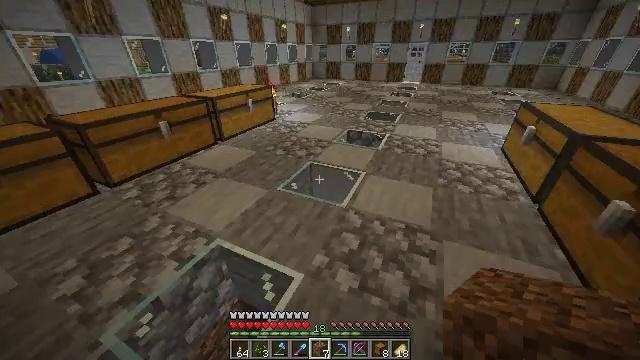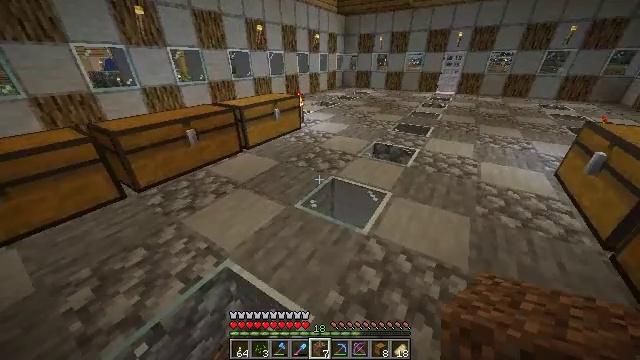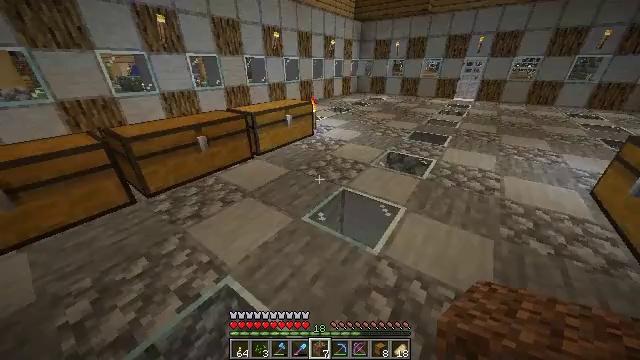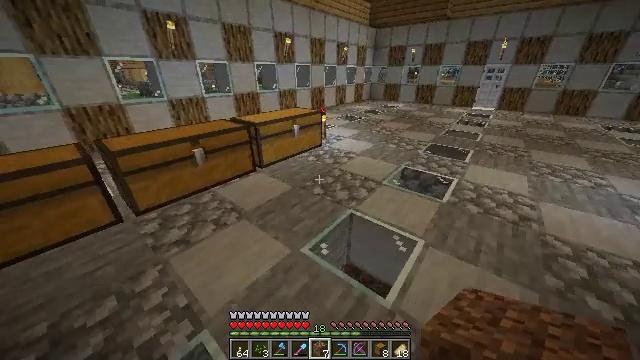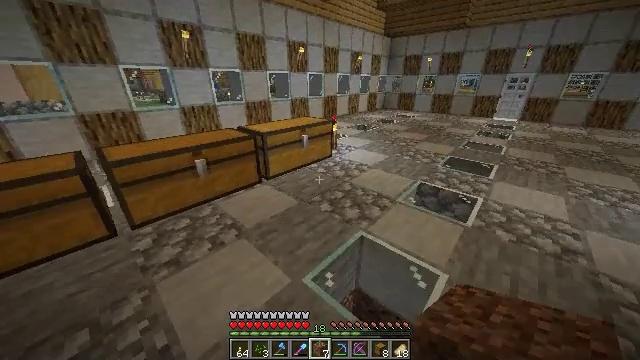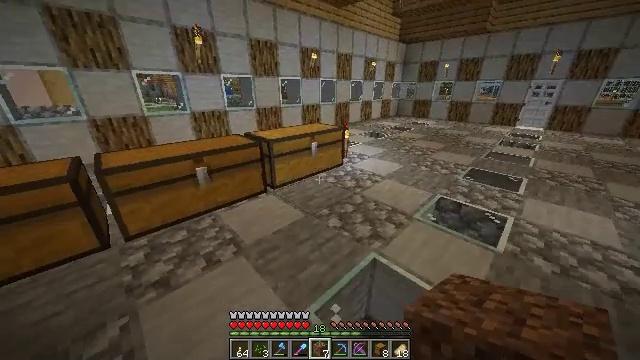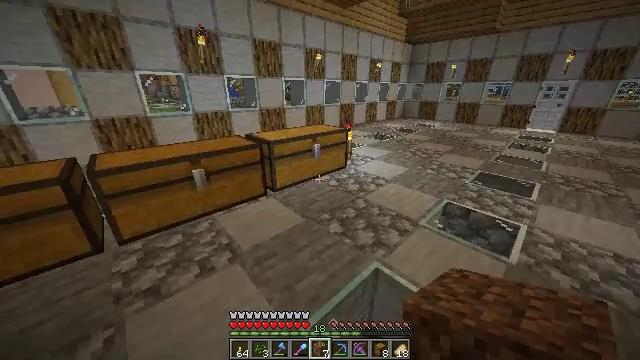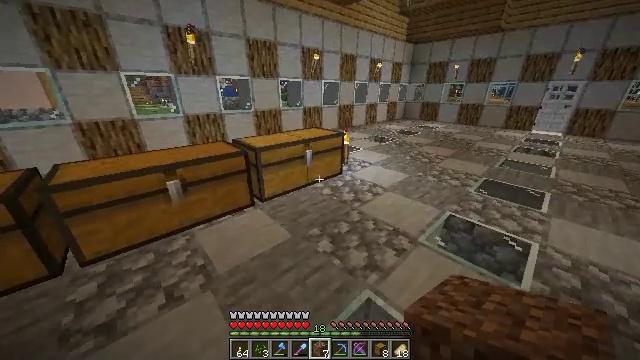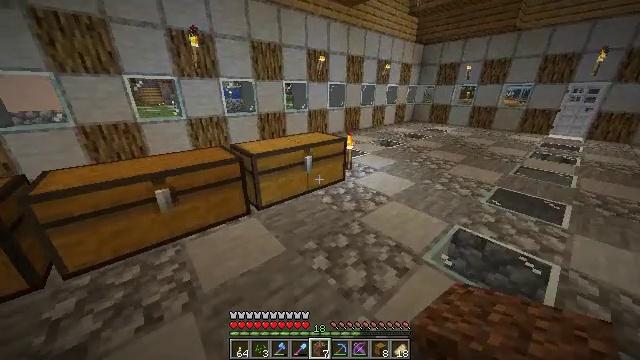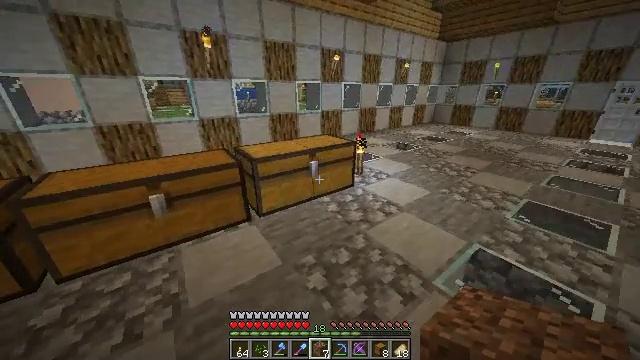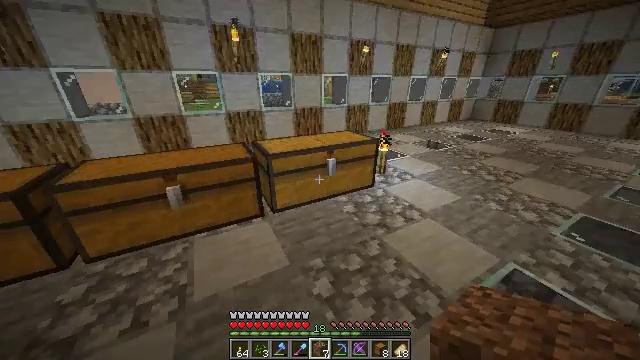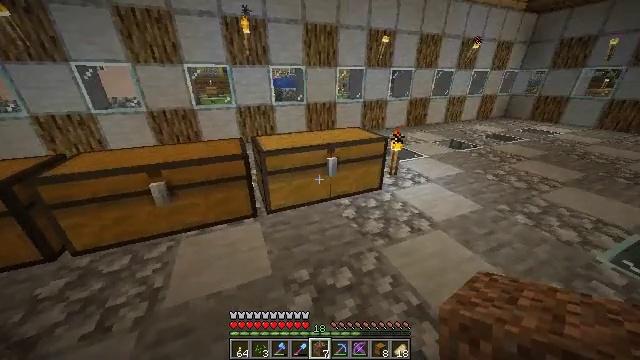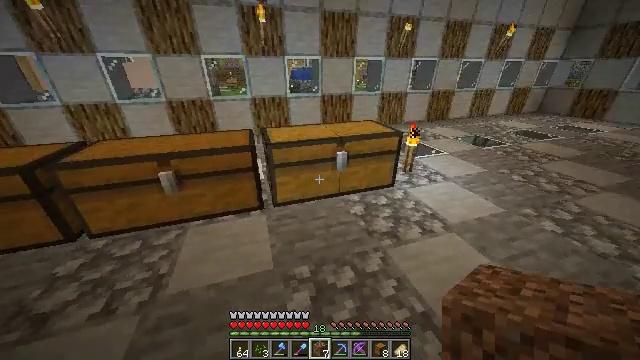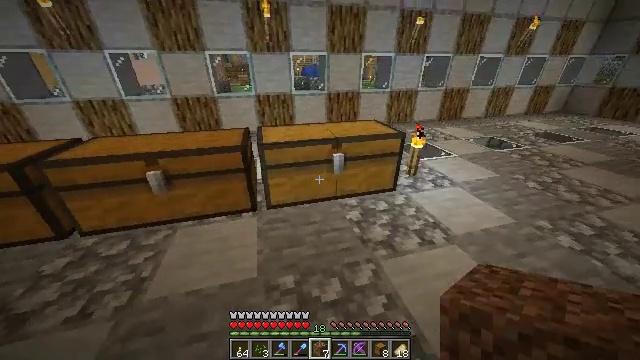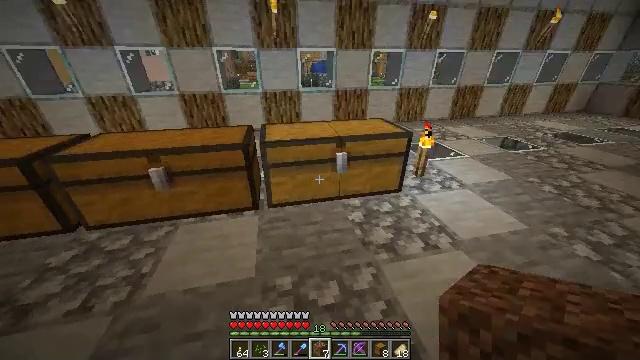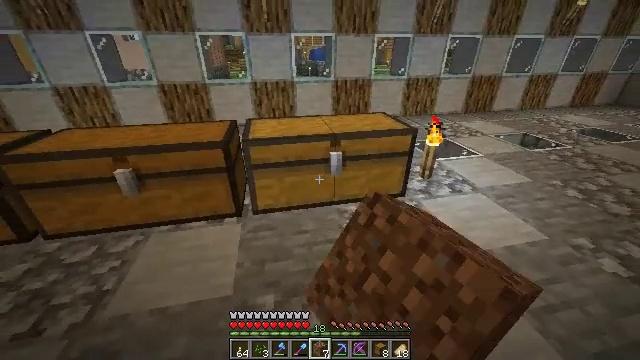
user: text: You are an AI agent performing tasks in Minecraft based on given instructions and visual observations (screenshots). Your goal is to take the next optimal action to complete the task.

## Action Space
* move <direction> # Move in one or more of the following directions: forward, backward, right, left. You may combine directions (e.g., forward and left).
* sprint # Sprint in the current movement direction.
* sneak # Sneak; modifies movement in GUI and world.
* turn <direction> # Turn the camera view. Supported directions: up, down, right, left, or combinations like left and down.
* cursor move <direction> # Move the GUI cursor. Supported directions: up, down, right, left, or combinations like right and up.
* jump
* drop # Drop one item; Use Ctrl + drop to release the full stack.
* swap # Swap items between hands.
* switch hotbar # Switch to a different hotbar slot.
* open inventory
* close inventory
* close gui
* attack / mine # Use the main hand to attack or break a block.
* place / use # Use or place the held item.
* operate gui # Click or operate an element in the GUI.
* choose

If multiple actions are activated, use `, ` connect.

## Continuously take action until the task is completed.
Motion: motion action
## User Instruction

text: Craft an oak sign from oak materials.
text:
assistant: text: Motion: move forward, turn left and up
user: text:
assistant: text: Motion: move forward, turn left and up
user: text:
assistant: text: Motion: move forward, turn left and up
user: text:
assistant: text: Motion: move forward, turn left and up
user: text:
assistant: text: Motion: move forward, turn left and up
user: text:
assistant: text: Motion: move forward and move right, turn left
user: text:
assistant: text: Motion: move forward and move right
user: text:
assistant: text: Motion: move forward and move right, turn left
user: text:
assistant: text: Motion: move forward and move right, turn left
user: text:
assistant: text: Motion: move forward and move right, turn left and down
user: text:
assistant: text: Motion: move forward and move right, turn left and down
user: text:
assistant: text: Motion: move forward and move right, turn left and down
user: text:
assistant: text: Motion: turn left
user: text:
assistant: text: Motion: turn left, use / place
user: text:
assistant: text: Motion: use / place
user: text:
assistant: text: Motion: use / place
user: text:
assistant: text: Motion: use / place
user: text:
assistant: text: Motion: no_op
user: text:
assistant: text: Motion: no_op
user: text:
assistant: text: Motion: no_op
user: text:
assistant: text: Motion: no_op
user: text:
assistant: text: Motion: no_op
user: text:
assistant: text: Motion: no_op
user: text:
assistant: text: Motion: no_op
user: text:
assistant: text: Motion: cursor move right
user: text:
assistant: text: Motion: no_op
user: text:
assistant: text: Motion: sneak
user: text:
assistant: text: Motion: sneak
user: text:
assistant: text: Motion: sneak
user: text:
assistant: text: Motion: sneak